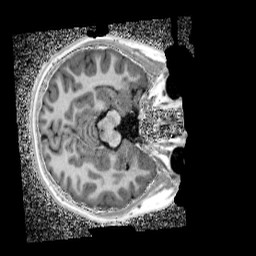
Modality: UNIT1_denoised
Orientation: axial
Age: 12
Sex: female
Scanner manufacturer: siemens
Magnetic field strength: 3 T
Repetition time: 4 s
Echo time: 0.00299 s